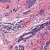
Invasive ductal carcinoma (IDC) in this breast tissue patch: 1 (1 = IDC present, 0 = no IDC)